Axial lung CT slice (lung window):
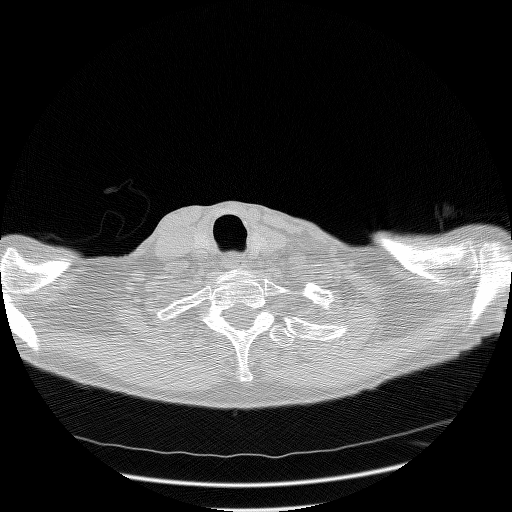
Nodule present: no